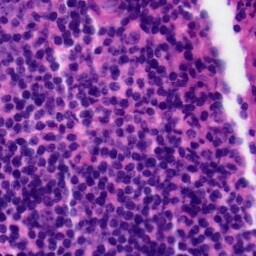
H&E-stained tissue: Tonsil